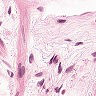
Metastatic tissue present: no